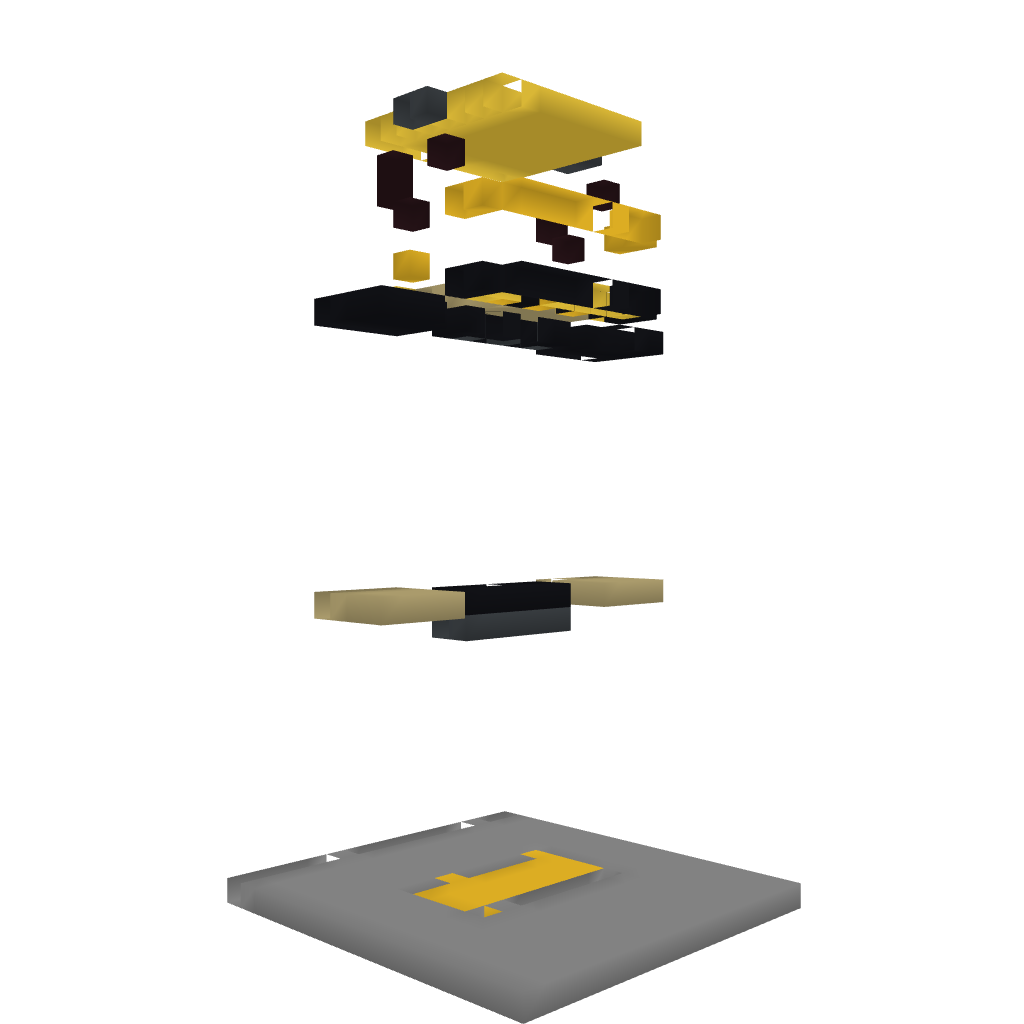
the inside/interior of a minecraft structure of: Player Statue [LanceMac Statue]